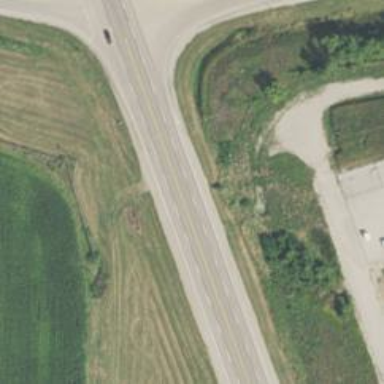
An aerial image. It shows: Secondary road.